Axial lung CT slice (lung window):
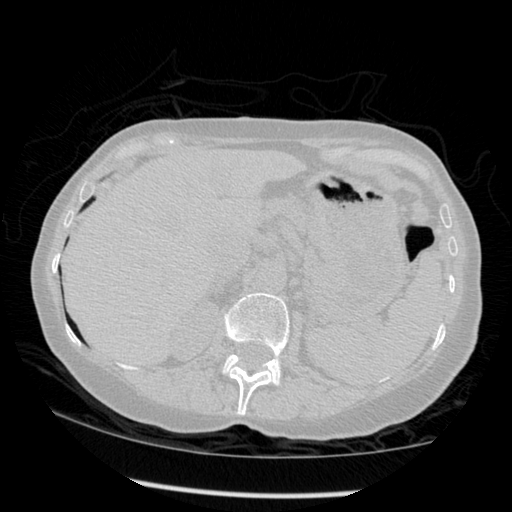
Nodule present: no